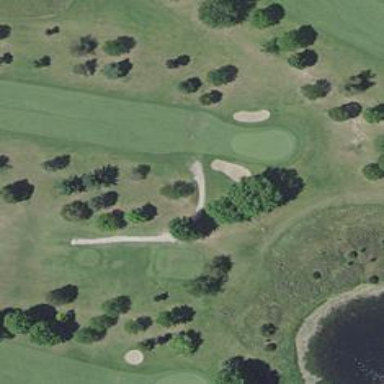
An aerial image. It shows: Service road used as golf cart path.